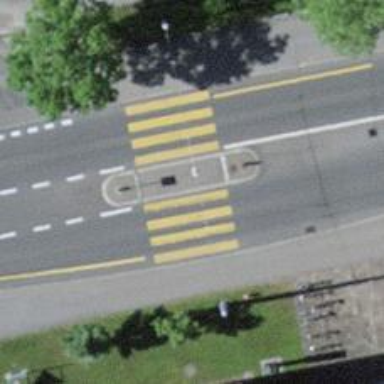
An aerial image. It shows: Kerb barrier.